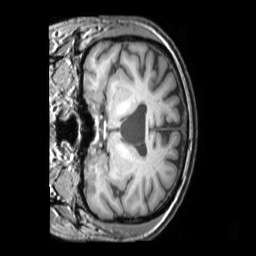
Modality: T1w
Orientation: coronal
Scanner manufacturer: philips
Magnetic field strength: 3 T
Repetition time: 0.009892 s
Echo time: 0.004604 s